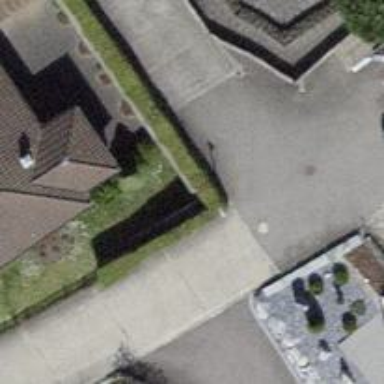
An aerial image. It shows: Hedge acting as barrier.